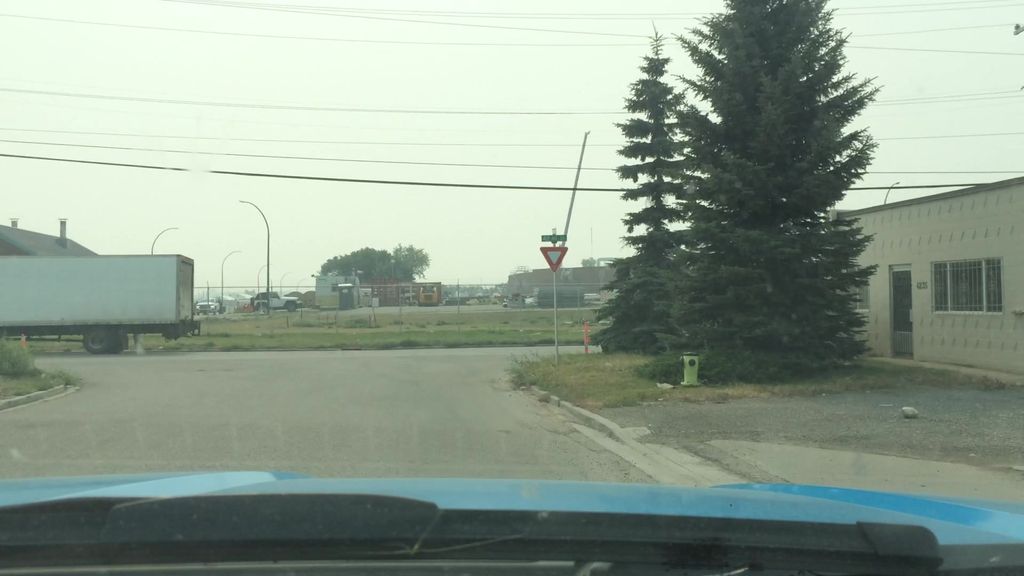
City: calgary